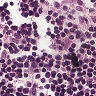
Metastatic tissue present: no